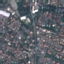
Label: Residential